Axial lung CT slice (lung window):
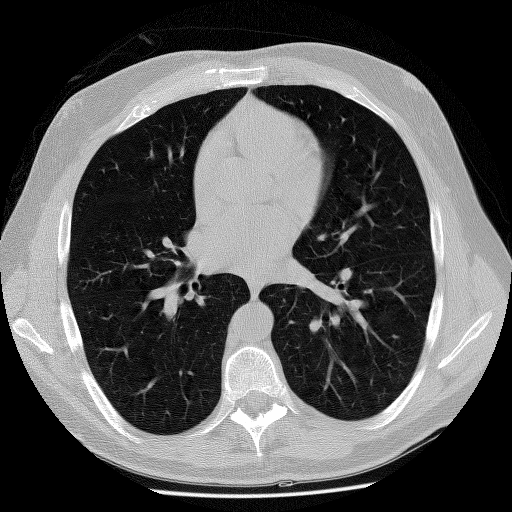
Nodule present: no